Question: I have created a custom keyboard plugin to support the Amharic character set (an Ethiopian dialect). The issue I'm having is that iOS doesn't have any Amharic support built in, this means that in other apps that use my keyboard, the characters appear as question marks.
Is there a way to install a custom font systemwide to make it available to all the user's apps. For example, I'd like a user to be able to type into the Notes app in Amharic.
I remember installing another Amharic keyboard from an app and it prompted me to install a new profile which did make the font available. But I'm unsure about what I need to do to make this happen in my keyboard component.

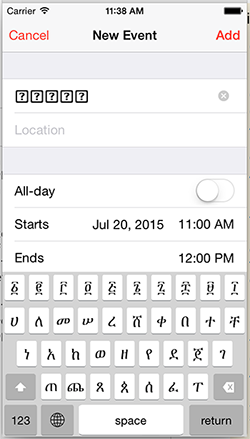
Answer: <URL>
The documentation for configuration profiles lists five ways to install them, of which the most practical ones are through email or a web server.
To install a configuration profile from email, for example for testing, simply email it to an account that you can access from the test device. If you tap on the profile icon in the email received on the device, Mail switches to Settings, which offers to install the profile. After the installation is done (or cancelled), control returns to Mail.
To make a configuration profile available for installation from a web server, store it on the web server and make sure that the extension is .mobileconfig. The content type for configuration profiles is application/x-apple-aspen-config, but Safari doesn't seem to care whether the server reports that correctly as long as the extension is there. If you point Safari to a URL with extension .mobileconfig and reasonable content, it switches to Settings, which offers to install the profile. After the installation is done (or cancelled), control returns to Safari.
If you want to enable installation of configuration profiles from within an app without depending on an external web server, or if you don't want to make the configuration profile available on a web server at all, then things get a little difficult. There's no API that enables installation of configuration profiles from within apps. A basic solution that developers have come up with involves multiple steps:
Configure the server to respond to a request from Safari with the configuration profile, using a Content-Type header with value application/x-apple-aspen-config.
Start a background task to keep the app running in the background.
Send a request to Safari to get the configuration profile from the app's server. When receiving the profile, Safari automatically starts the installation. Once installation is done (or cancelled), control returns to Safari.
In order to return from Safari to the app automatically, additional steps are necessary:
- - - -
<URL>